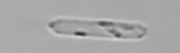
Label: Cerataulina_pelagica